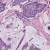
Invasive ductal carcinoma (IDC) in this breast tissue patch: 1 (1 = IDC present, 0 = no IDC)